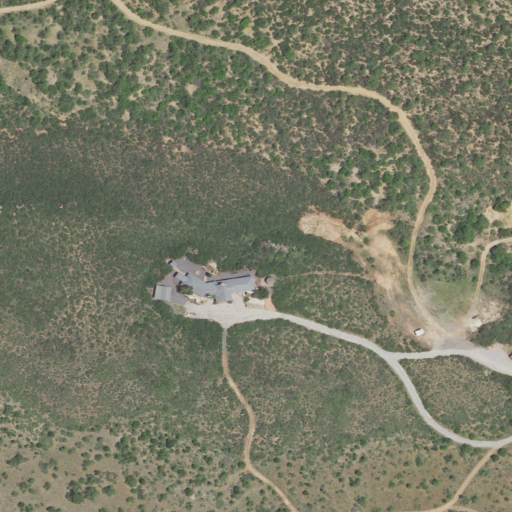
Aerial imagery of mountain in Texas named Sand Mountain containing shrub, open development, and medium intensity development